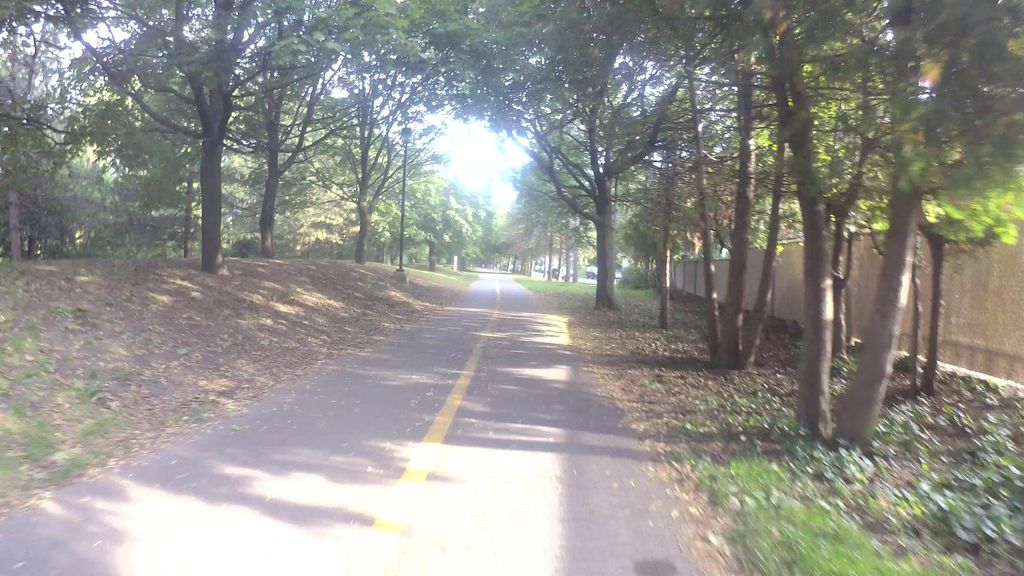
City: montreal